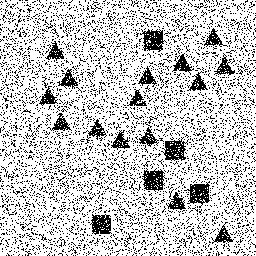
Squares: 5
Triangles: 15
Stars: 0
Total shapes: 20